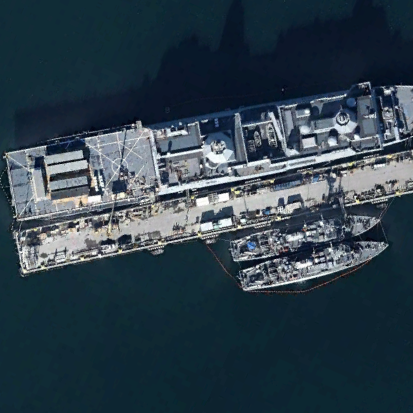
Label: combat